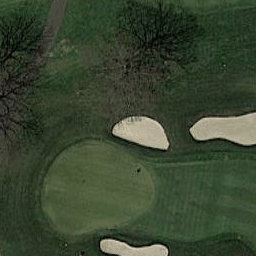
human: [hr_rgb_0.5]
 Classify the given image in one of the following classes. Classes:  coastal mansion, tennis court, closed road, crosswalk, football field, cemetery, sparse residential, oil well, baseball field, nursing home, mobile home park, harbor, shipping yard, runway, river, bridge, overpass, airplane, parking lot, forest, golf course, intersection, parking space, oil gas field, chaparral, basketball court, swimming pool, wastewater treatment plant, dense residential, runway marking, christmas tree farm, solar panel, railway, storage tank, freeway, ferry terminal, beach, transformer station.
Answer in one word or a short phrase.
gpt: golf course